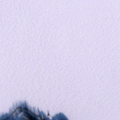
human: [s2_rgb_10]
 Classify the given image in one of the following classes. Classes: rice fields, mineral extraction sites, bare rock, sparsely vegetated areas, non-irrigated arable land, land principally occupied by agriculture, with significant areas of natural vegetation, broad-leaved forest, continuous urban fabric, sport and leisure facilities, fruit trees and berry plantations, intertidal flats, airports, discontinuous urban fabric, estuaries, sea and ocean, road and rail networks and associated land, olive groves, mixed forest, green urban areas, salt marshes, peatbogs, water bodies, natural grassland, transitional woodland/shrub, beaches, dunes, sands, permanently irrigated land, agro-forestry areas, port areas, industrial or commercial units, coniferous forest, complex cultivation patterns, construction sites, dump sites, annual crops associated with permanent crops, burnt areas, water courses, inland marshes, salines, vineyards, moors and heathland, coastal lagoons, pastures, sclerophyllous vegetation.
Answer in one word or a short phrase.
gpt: coniferous forest, water bodies